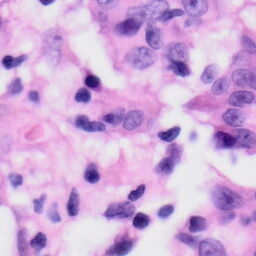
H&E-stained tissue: Skin